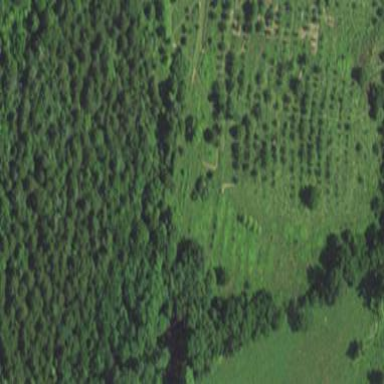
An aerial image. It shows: Orchard.